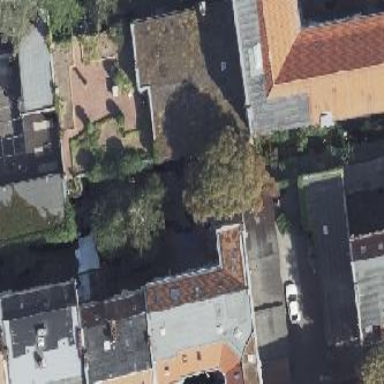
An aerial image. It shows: Part of building.